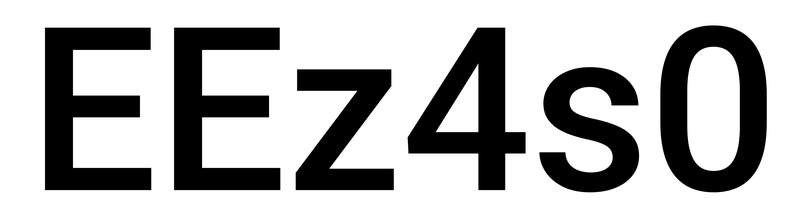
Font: Roboto_Medium